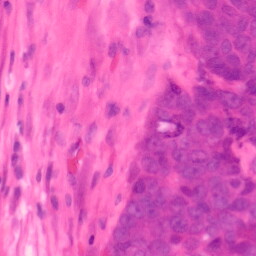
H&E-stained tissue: Colon